Question:
I want to achieve this grey hint effect.
However, when I try to inspect the elements, typeahead loses focus and the hints disappear, making it hard to see what's going on here.
Basically, they have something like this
'''
<input class="tt-hint">
<input class="tt-input">
<pre>col</pre>
'''
And I can't seem to find anything by searching for "orado" in the DOM tree. I didn't find it in the styles for these three elements, either.
Can someone illustrate how is this effect achieved, maybe by writing an example on jsFiddle? Thanks!
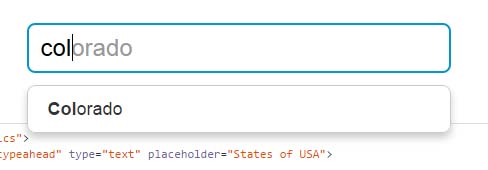
Answer: The value of the 'input.tt-hint' is set to the typeahead suggestion. It's not being inserted into the DOM, it's setting the '.val()' of it.
The trick is that the 'input.tt-hint' is transparent, readonly, and positioned just over the actual input. That's the grey bit, and 'typeahead.css:136' defines that grey as '.twitter-typeahead .tt-hint {color: #999999;}'.
Meanwhile, there's a '<pre>' that is set to the value of the user's input, placed just over the 'input.tt-hint', in order to show the original color. That one is actually placed in the DOM, and if you inspect element, you will find, in the above case, "col".
My best suggestion is that, in the future, you should inspect element, make it so you can see the element in the code and the rendered input on the same screen. Then you can start typing, and see what changes.